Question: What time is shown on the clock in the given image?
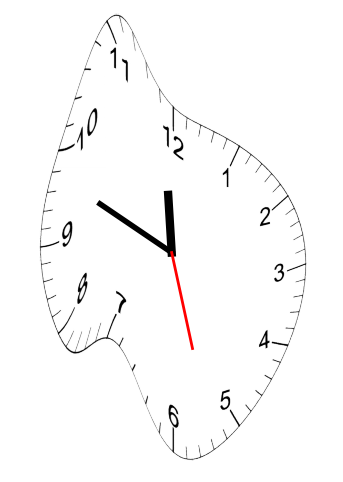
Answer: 11:48:27